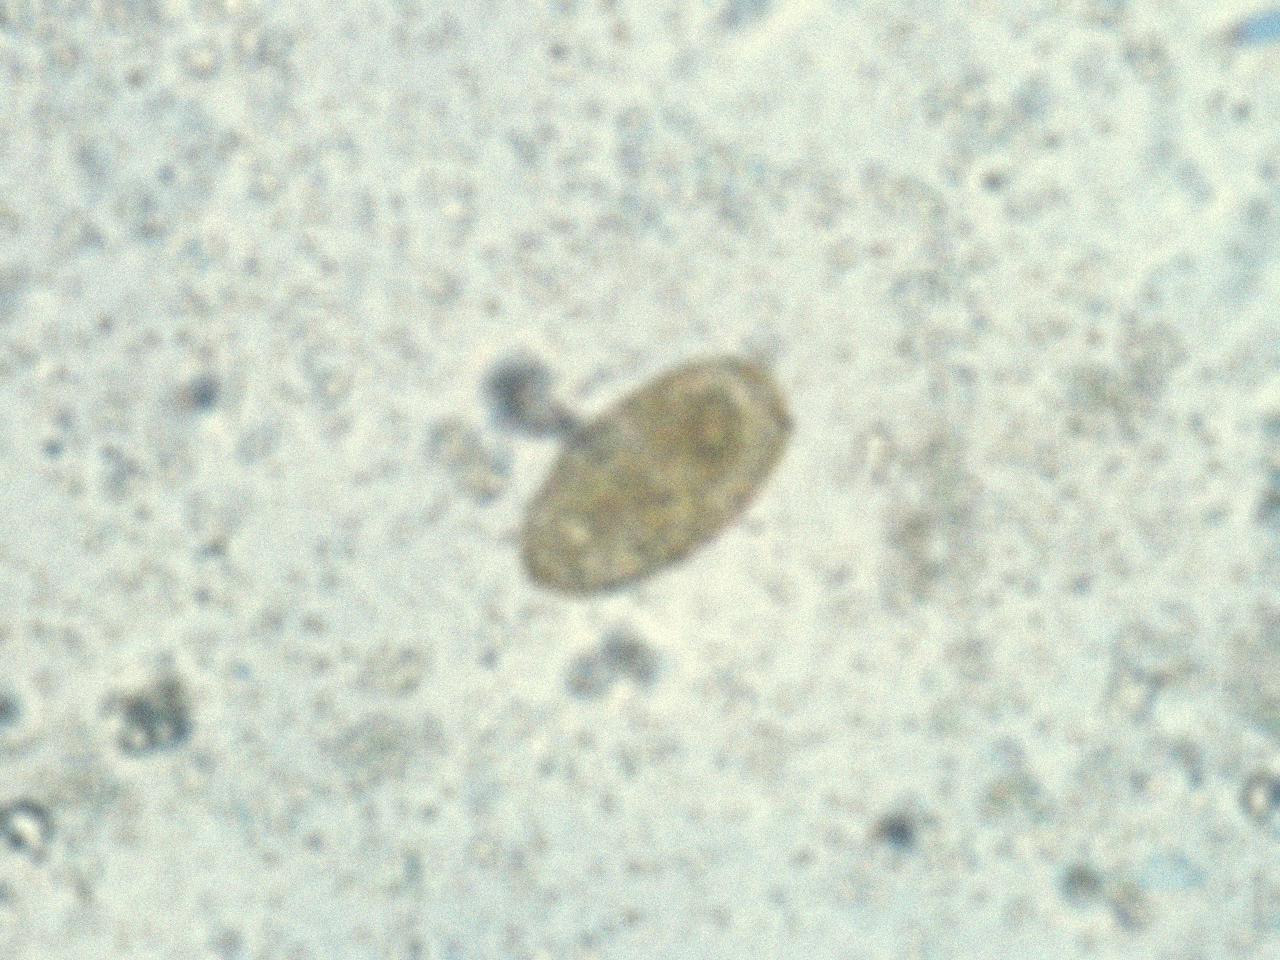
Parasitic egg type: Paragonimus spp